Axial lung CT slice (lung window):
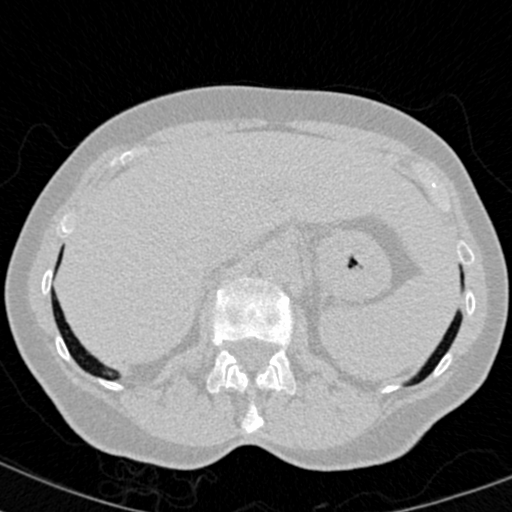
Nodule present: no